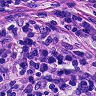
Metastatic tissue present: yes